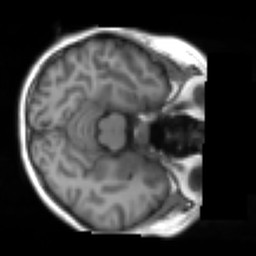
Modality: T1w
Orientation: axial